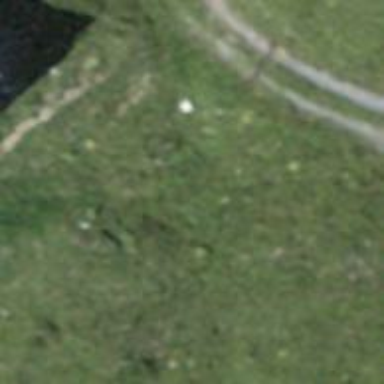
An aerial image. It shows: Grass track with grade 5 tracktype.